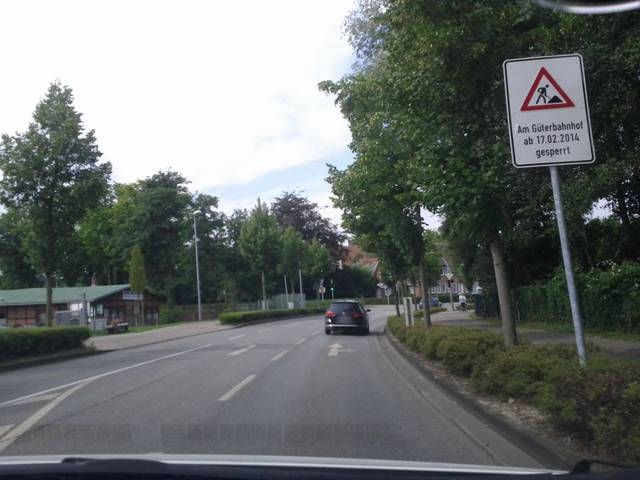
Region: Germany
Coordinates: 53.602, 9.483